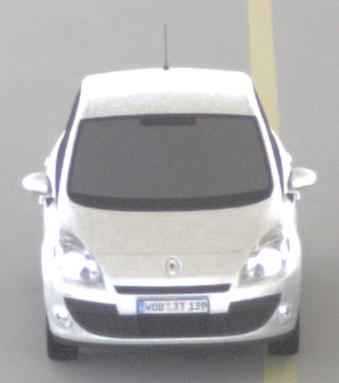
Make: Renault
Model: Scénic 1.6 16V 110
Detailed model: Scénic (III)
Model produced from: 2009/06
Model produced until: 2010/08
Doors: 5
Color: white
Road condition: dry road
Daytime: morning or afternoon
Contrast: low contrast